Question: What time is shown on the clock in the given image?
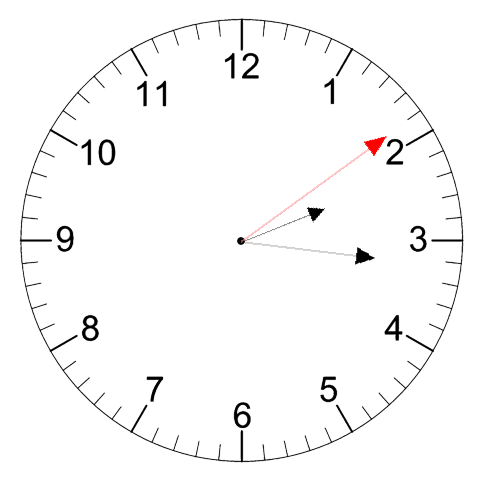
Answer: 02:16:09